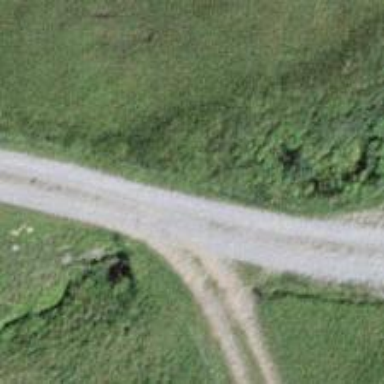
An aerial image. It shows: Unclassified road on bridge.